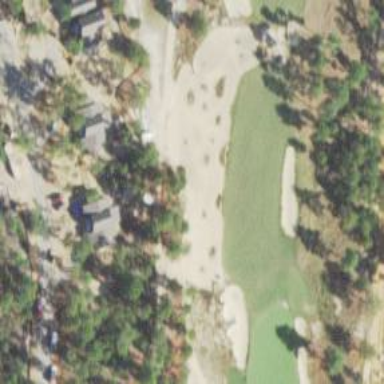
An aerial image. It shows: Service road used as golf cart path.